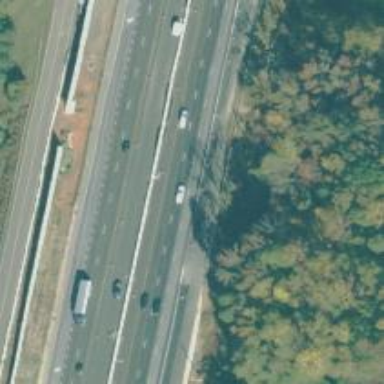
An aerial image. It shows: Motorway junction.